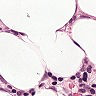
Metastatic tissue present: no